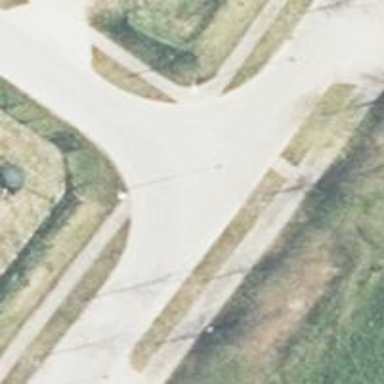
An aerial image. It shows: Residential road with asphalt surface.